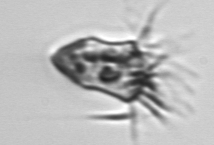
Label: Strombidium_inclinatum